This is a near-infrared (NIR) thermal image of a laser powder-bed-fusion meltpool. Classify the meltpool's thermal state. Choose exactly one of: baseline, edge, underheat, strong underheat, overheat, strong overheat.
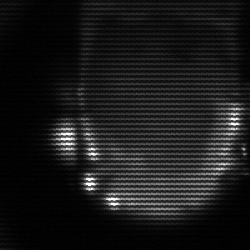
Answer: baseline